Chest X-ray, PA view. Patient: 18 years old, sex M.
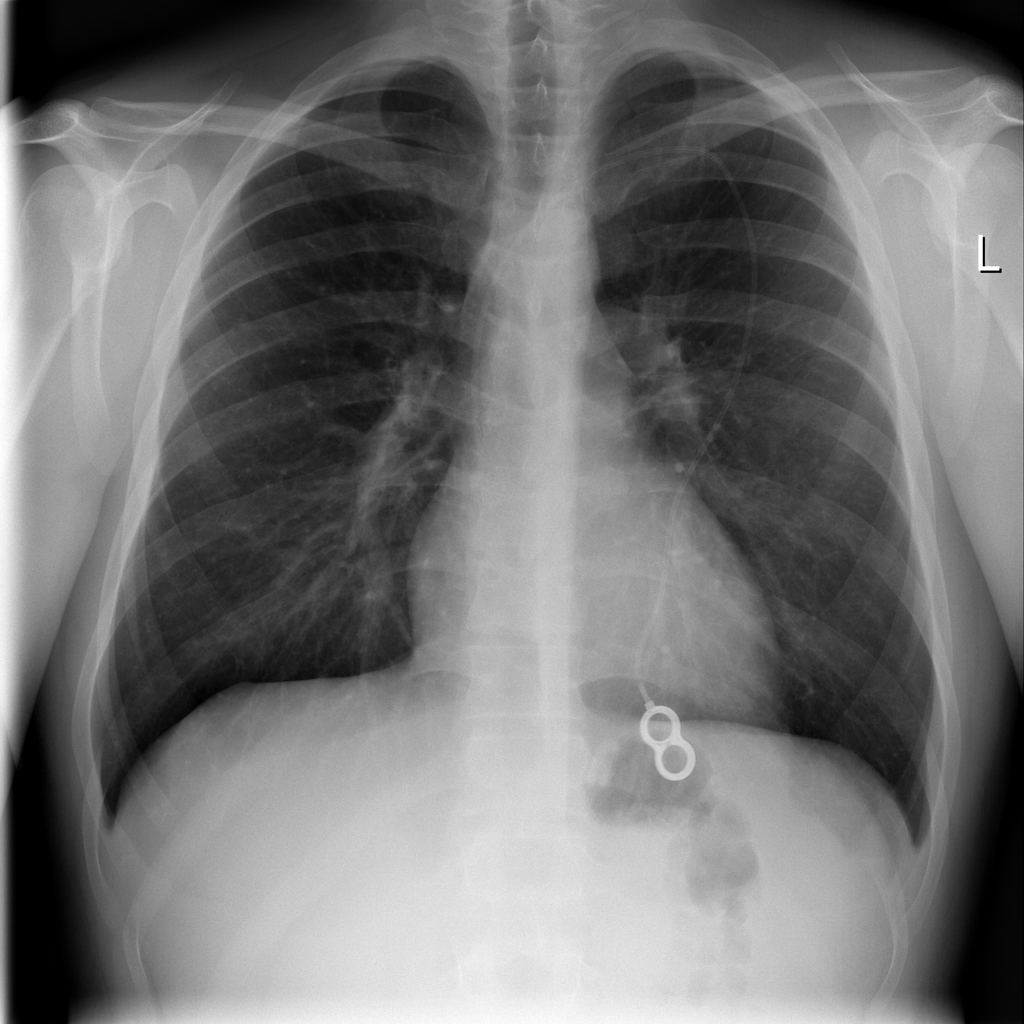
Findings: No Finding